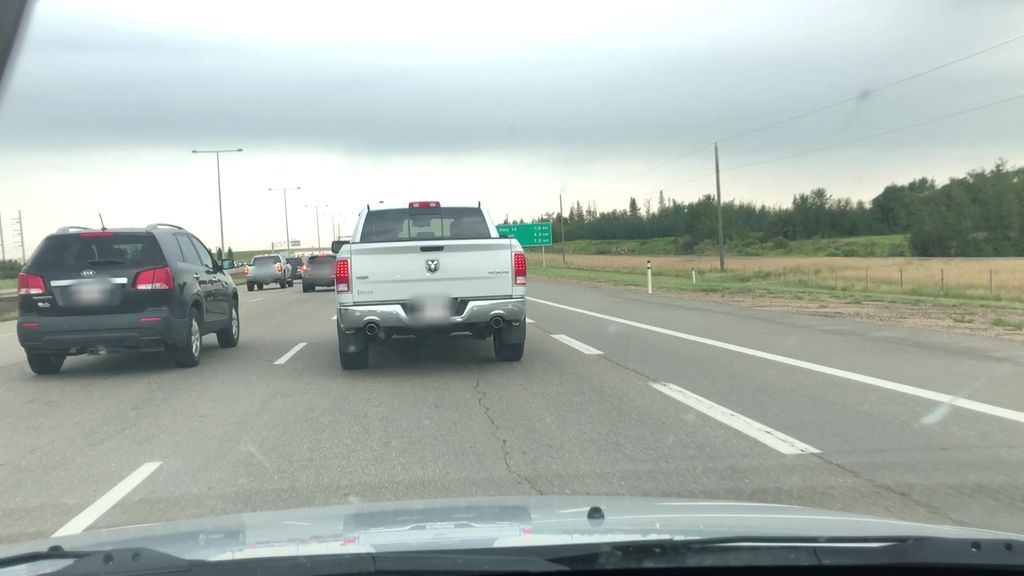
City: edmonton